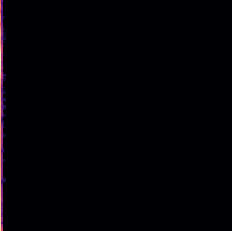
Sound class: Pig